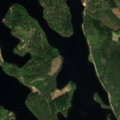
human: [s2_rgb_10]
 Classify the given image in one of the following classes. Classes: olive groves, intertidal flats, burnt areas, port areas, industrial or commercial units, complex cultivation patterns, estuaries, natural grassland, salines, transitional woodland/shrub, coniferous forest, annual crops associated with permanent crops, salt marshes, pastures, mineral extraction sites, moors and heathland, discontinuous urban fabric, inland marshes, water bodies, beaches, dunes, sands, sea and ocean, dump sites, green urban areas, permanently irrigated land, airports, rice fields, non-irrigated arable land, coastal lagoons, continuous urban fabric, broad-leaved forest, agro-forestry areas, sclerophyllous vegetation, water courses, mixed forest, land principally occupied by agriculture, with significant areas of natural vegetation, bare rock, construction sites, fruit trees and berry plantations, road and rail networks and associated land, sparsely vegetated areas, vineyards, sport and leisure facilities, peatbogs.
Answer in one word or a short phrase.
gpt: coniferous forest, mixed forest, water bodies